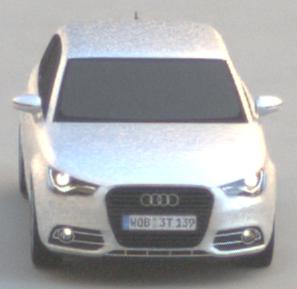
Make: Audi
Model: A1 Sportback 1.2 TFSI
Detailed model: A1 (8X) Sportback
Model produced from: 2012/03
Model produced until: 2014/11
Doors: 5
Color: white
Road condition: dry road
Daytime: morning or afternoon
Contrast: low contrast